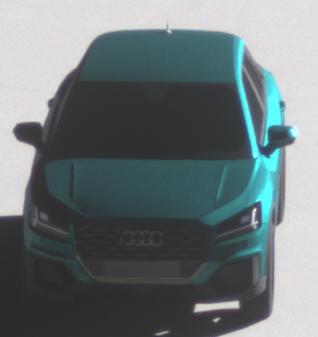
Make: Audi
Model: Q2
Model produced from: 2016
Model produced until: 2020
Doors: 5
Color: blue
Road condition: dry road
Daytime: morning or afternoon
Contrast: high contrast